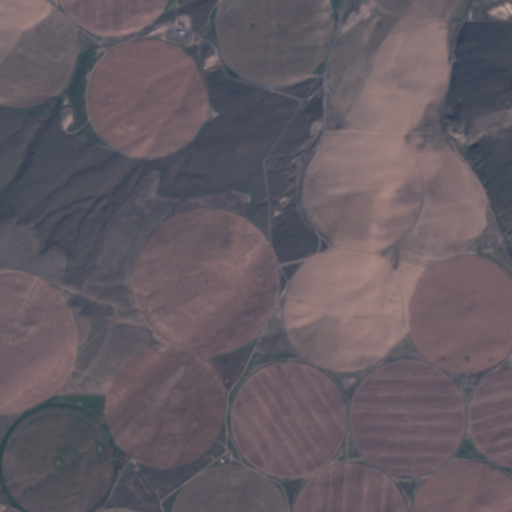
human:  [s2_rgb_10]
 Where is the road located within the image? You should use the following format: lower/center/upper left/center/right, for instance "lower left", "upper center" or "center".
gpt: There is no road in the image.